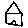
Label: house